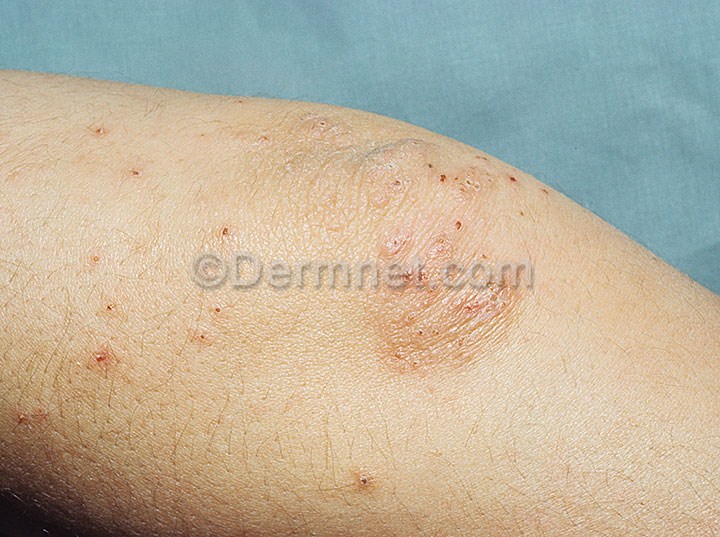
Disease: Bullous Disease Photos